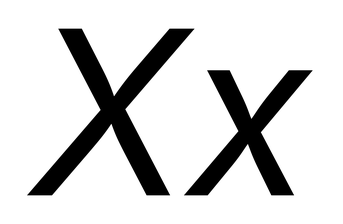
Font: Inter-Italic_Italic